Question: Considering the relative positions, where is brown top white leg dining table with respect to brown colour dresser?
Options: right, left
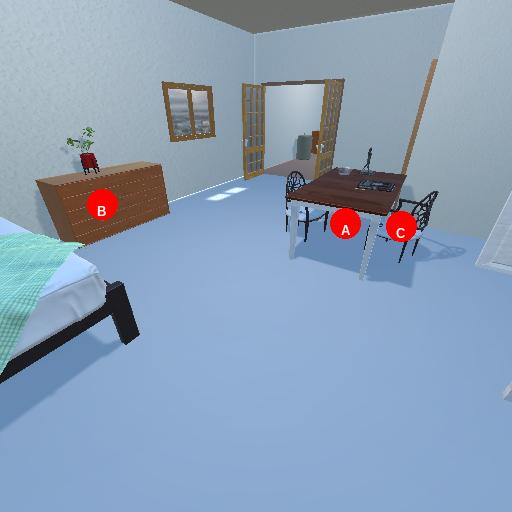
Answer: right